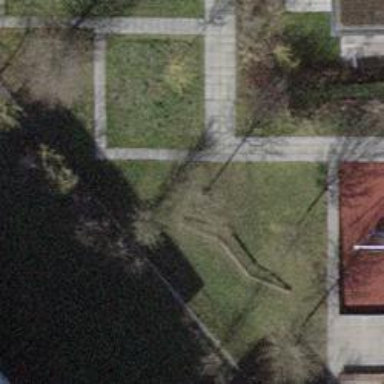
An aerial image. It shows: Path made of paving stones.